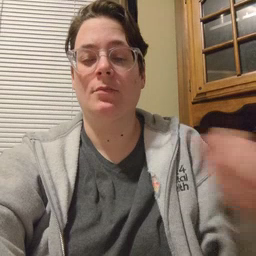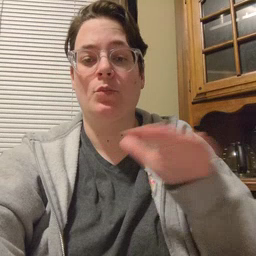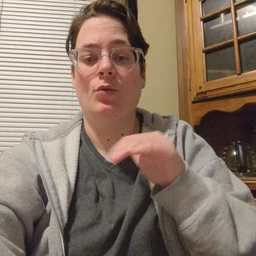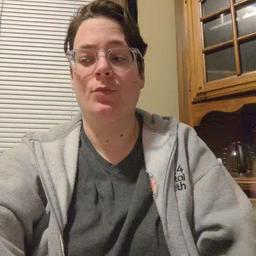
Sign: pool